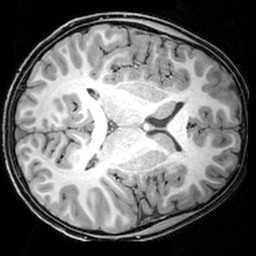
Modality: T1w
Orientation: axial
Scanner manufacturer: siemens
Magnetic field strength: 3 T
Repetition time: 1.9 s
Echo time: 0.00397 s